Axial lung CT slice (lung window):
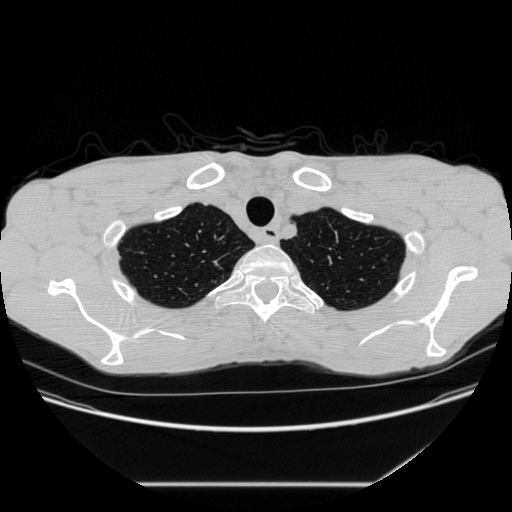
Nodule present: no